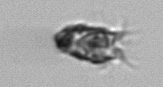
Label: Tintinnopsis